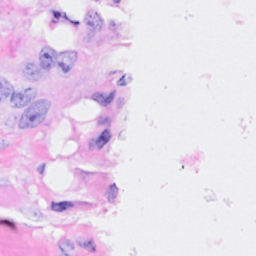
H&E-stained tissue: Breast